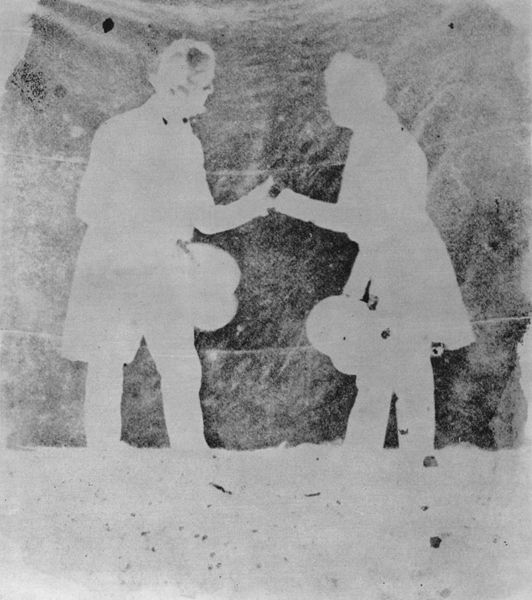
Titel: Der Händedruck
Künstler: William Henry Fox Talbot
Schlagwörter: hand, mann, schatten, weiß, menschen, grau, hintergrund, hut, hüte, männer, profil, schwarz, szene, blick, tuch, rock, zylinder, alt, anzug, anzüge, bart, jacke, arme, stehen, hände, vorhang, kalt, boden, mantel, paar, personen, krug, umrisse, geschäft, zwei, leer, grafik, frack, detail, laken, gehrock, jacket, silhouetten, foto, fotografie, belichtung, umriß, druck, schwarzweiss, leinwand, schritt, treffen, löcher, schattenriss, gestalten, photo, flecken, negativ, durchsichtig, begegnung, duell, begrüssung, schatteen, gegenüber, gruß, grüßen, beschädigt, händeschütteln, anz, dia, handschlag, begrüßen, daguerre, experimentell, fotogramm, ftehen, gifuren, k, weißschwarz, cliche